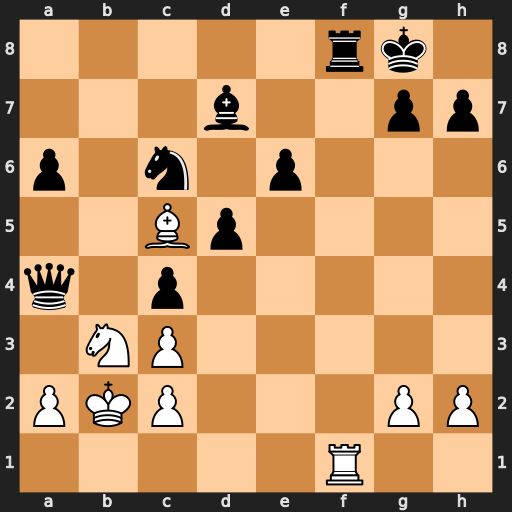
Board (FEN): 5rk1/3b2pp/p1n1p3/2Bp4/q1p5/1NP5/PKP3PP/5R2
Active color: w
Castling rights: -
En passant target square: -
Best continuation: Rxf8#